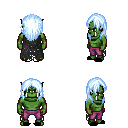
a pixel art fantasy rpg character, male body template, orc, green skin, black tattered cape, magenta pants, white cyan long hairstyle, black slippers, four views (front, back, left, right), 2x2 character sprite sheet, small pixel art, hard edges, no anti-aliasing